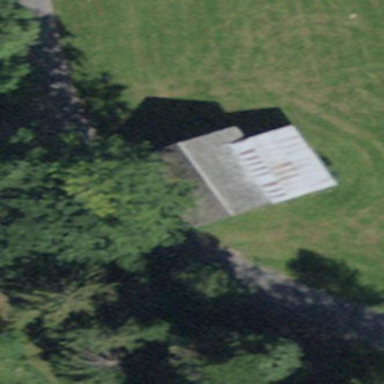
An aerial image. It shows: Shed.